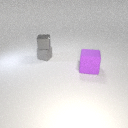
small gray rubber cube below small gray metal cube